Question: I'm just curious how I get Windows to use the high quality cursor when dragging and dropping in my WPF application. What I mean by high quality is:

Rather than the regular arrow with a rectangle. I tried using e.Effect but that didn't do anything... Am I doing something wrong? Or is this just how it is in WPF.
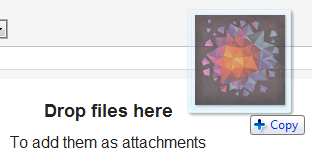
Answer: you can't use the cursor to do this, cursors are MOUSE POINTERS.
want you are looking for are Adorners
here is the doc on this subject:
<URL>
and here is a very complete tuto on how to use drag & drop in WPF:
<URL>
just to be precise: to achieve exactly what is shown on your image, you would in this case need an Adorner that follows the mouse + a blank cursor: 'this.Cursor = Cursors.None;'